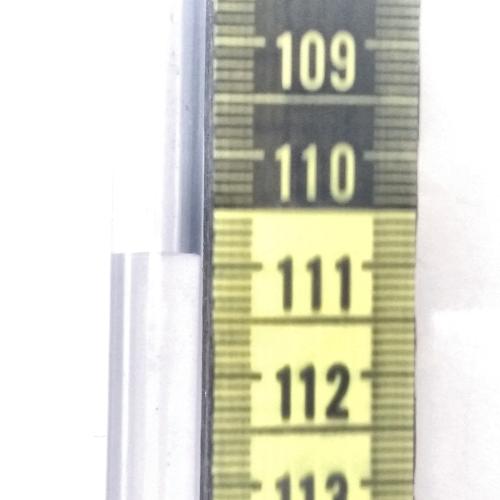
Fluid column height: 110.9 cm